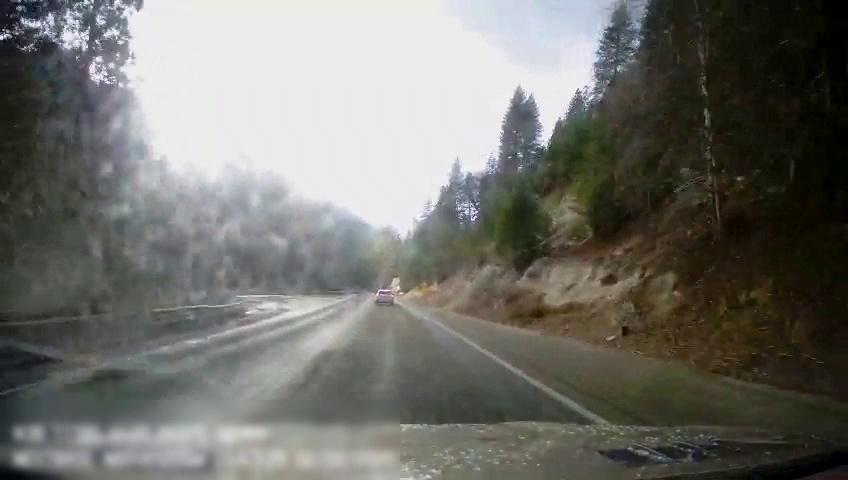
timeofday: Day
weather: Sunny
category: Drivable Space
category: Vehicles | Car
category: Lanes | Opposite Lane
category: Lanes | Current Lane
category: Lanes | Current Lane
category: Lanes | Current Lane